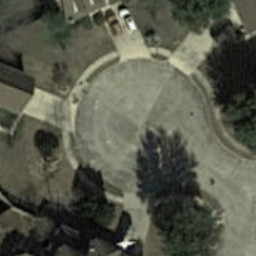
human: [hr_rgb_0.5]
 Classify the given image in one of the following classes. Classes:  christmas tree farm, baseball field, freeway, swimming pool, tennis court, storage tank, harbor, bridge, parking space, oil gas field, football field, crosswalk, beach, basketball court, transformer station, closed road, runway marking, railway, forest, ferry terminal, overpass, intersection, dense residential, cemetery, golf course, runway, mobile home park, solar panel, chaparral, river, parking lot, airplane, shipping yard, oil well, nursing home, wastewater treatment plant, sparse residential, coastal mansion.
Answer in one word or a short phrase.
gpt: closed road